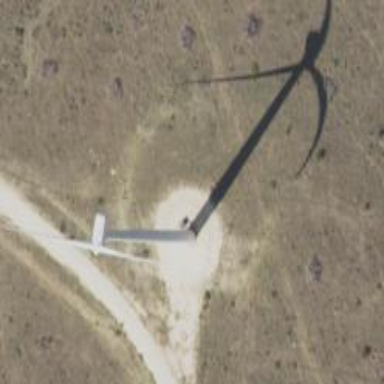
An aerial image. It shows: Wind generator powered by wind. The generator type is horizontal axis and it uses wind turbines.